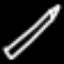
Label: pencil